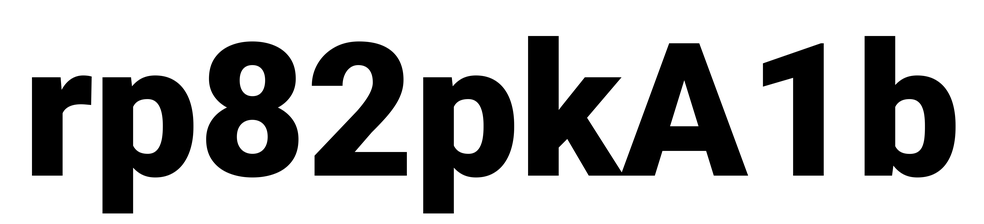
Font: Roboto_Black